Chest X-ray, PA view. Patient: 48 years old, sex F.
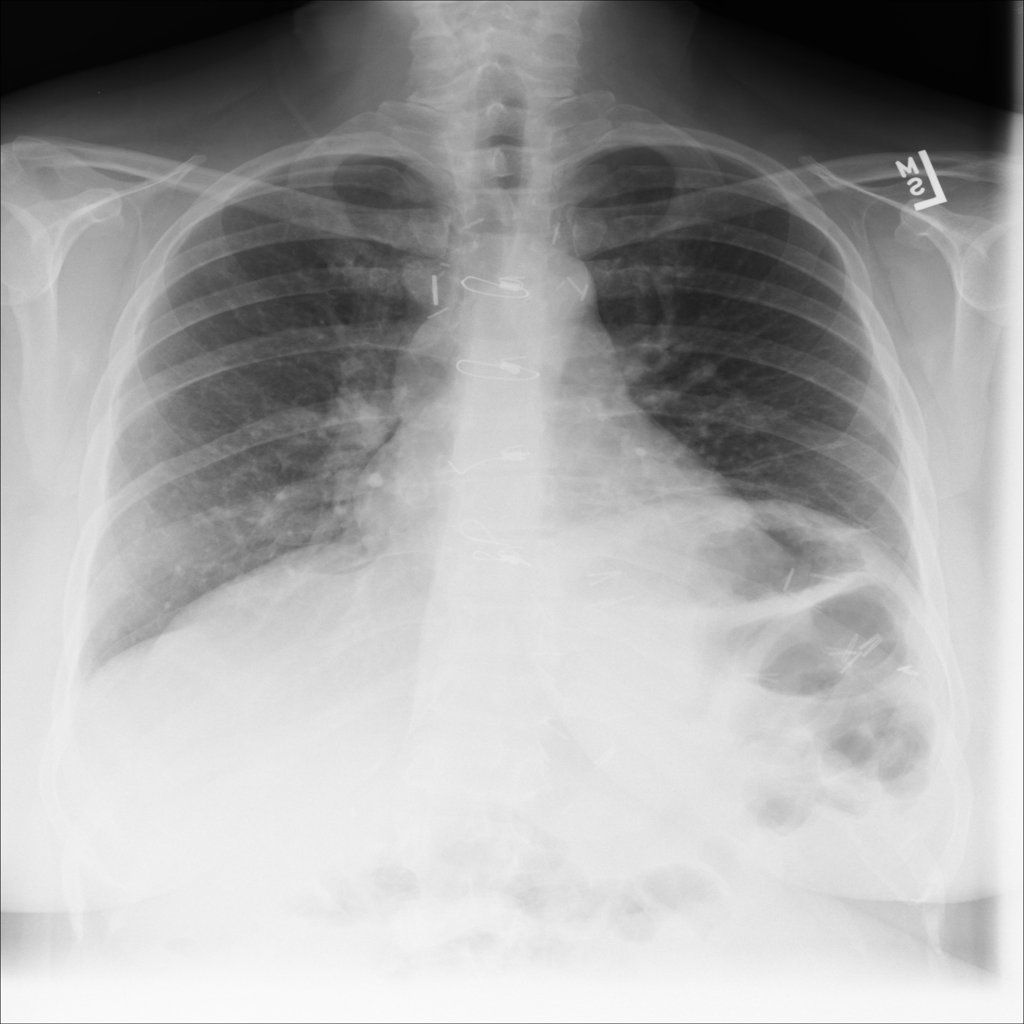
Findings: No Finding